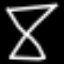
Label: hourglass